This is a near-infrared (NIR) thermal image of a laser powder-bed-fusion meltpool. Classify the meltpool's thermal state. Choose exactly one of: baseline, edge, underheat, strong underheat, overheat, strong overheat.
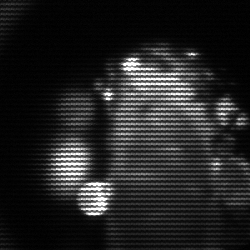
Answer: strong underheat